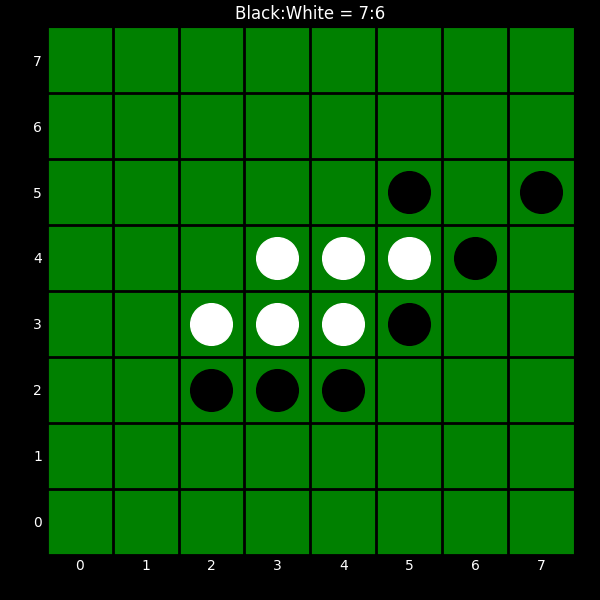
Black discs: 7
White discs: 6